Field crop: maize
Growth stage: 1
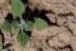
Species: chenopodium